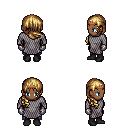
a pixel art fantasy rpg character, female body template, human, dark skin, chain mail, magenta pants, blonde right-swept hairstyle, bronze tiara, metal gloves, black shoes, four views (front, back, left, right), 2x2 character sprite sheet, small pixel art, hard edges, no anti-aliasing